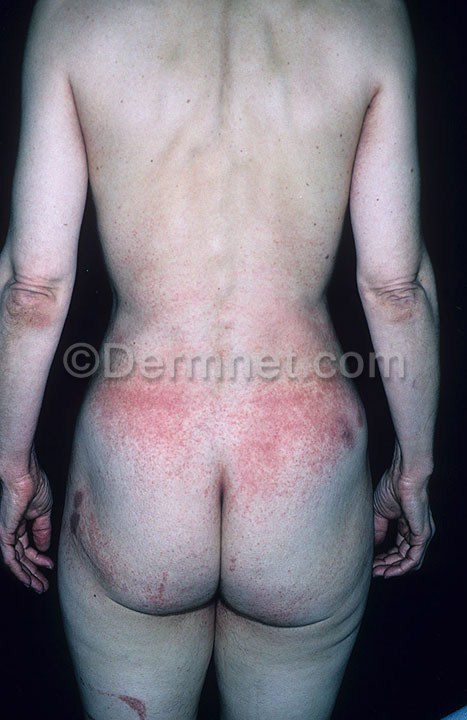
Disease: Exanthems and Drug Eruptions